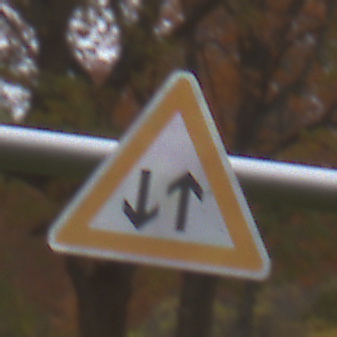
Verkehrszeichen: Gegenverkehr
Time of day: Midday
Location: Outdoor (Nature)
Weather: Overcast
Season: Autumn
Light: Natural